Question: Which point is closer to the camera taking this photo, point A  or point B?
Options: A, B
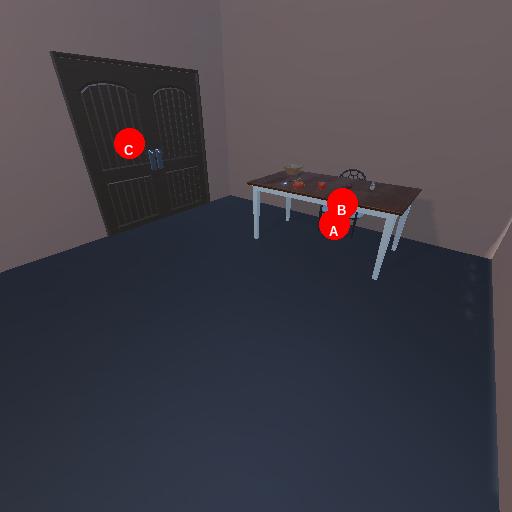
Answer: A